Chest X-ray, AP view. Patient: 37 years old, sex M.
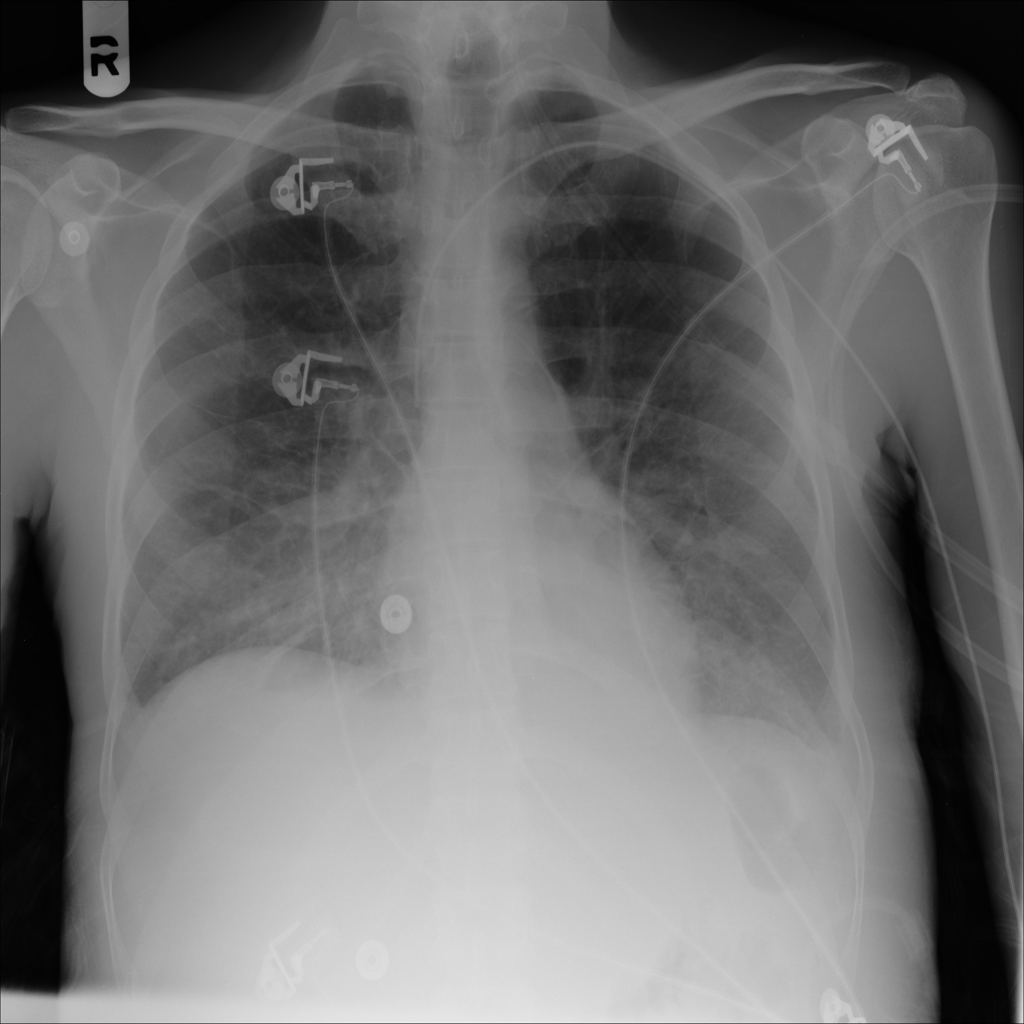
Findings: Atelectasis, Edema, Effusion, Infiltration